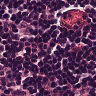
Metastatic tissue present: no